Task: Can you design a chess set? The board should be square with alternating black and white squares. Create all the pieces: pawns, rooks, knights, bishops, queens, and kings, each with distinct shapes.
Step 3923:
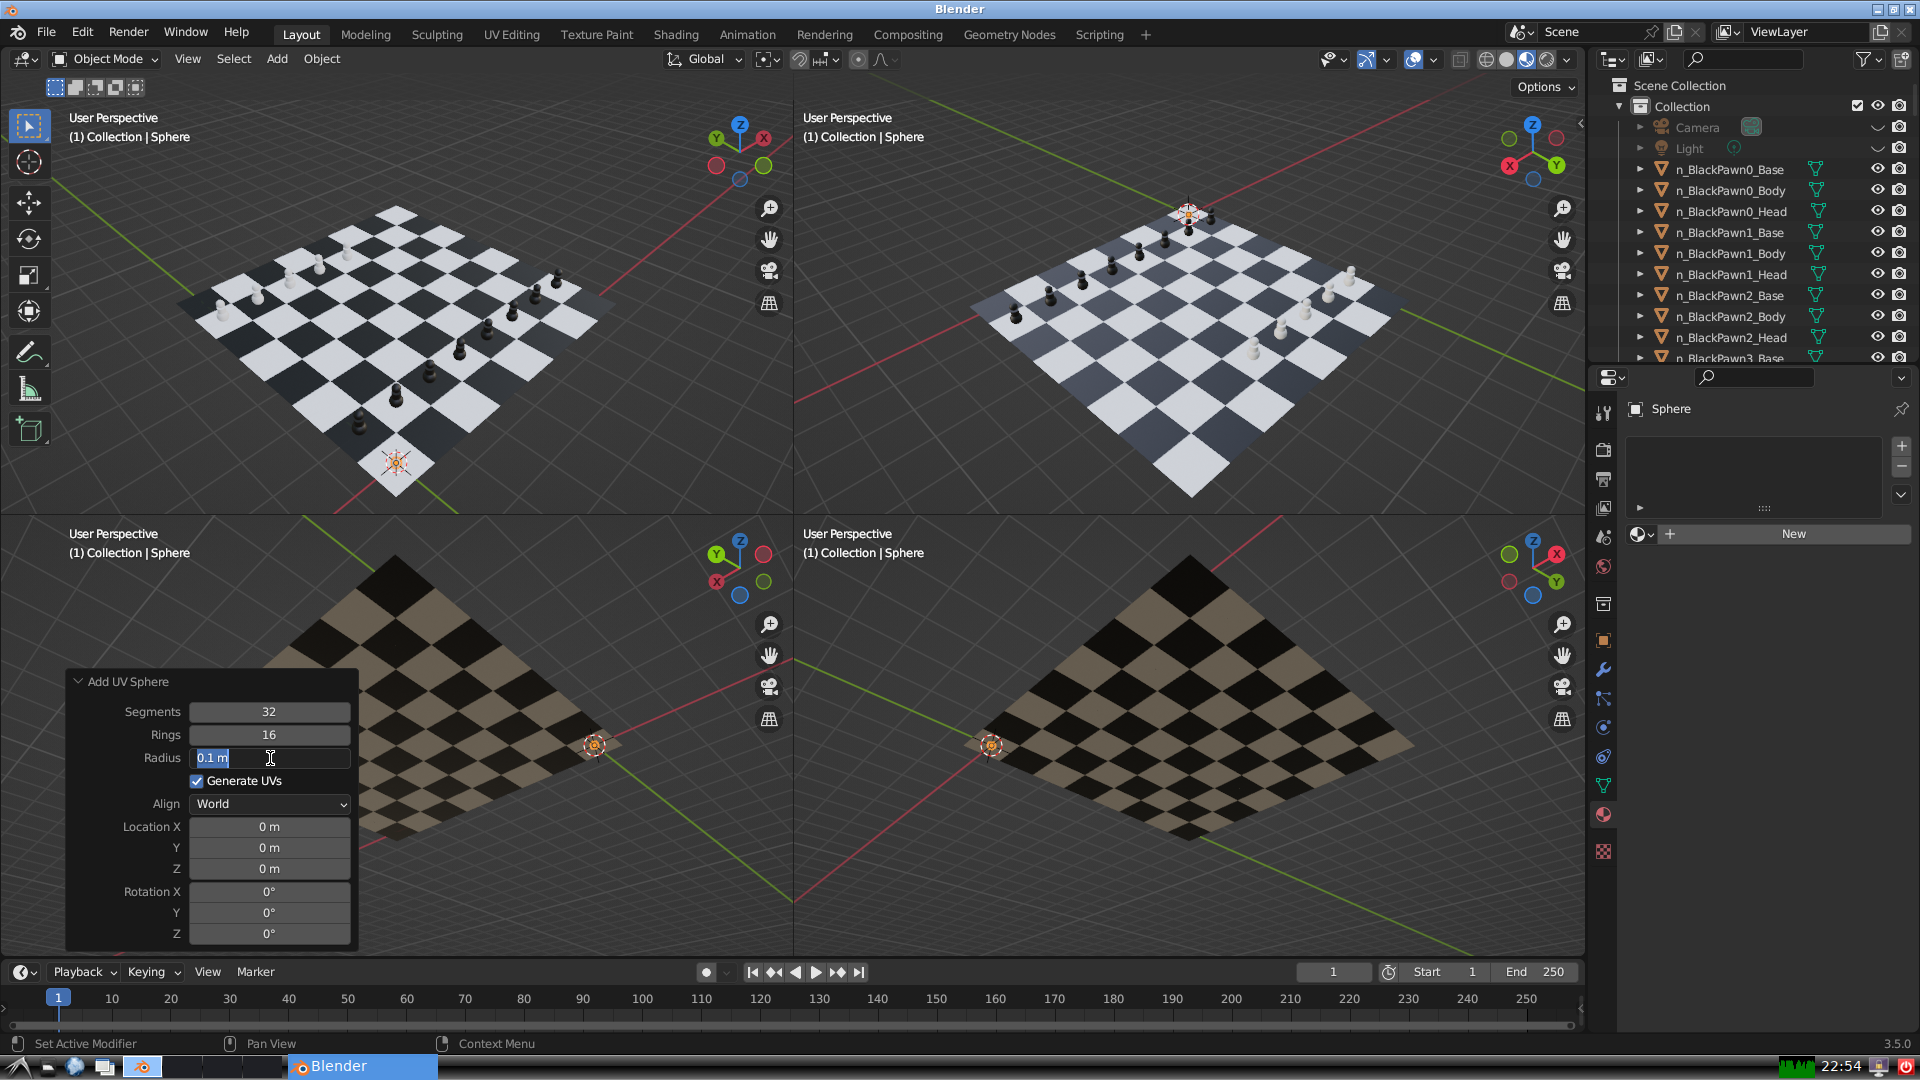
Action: input_text: 0.15